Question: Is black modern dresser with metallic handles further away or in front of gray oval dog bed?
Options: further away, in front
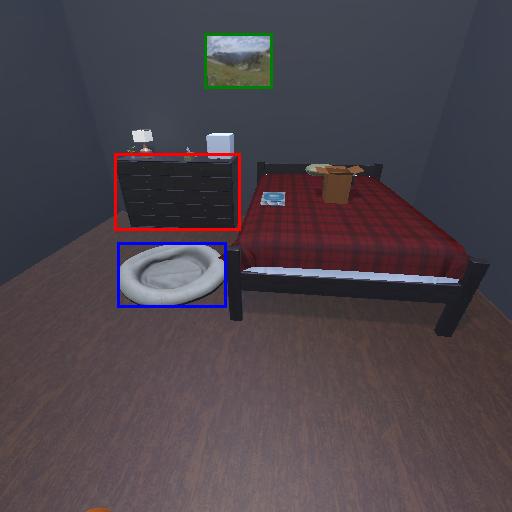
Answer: further away